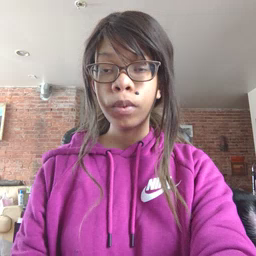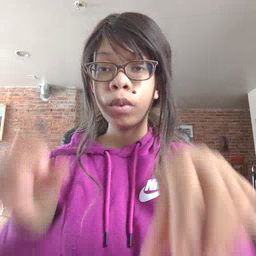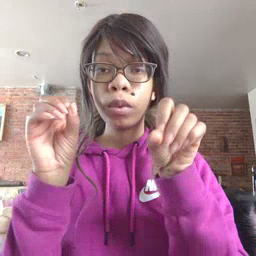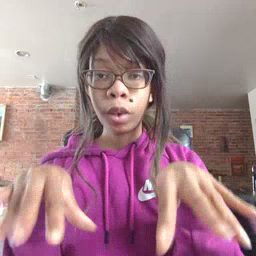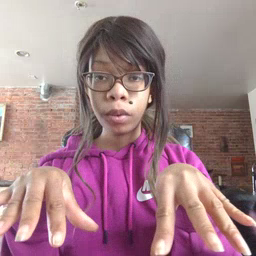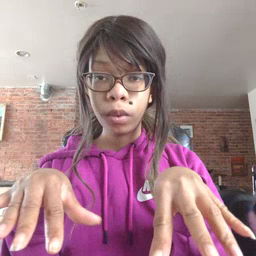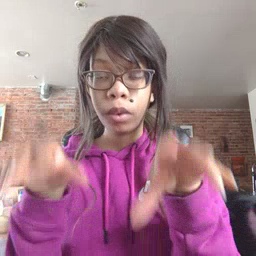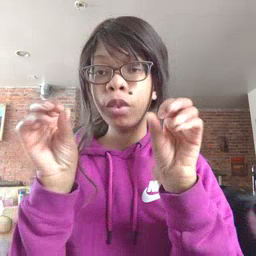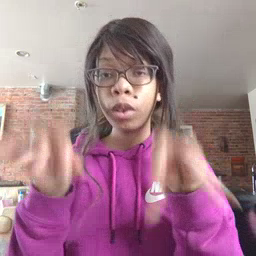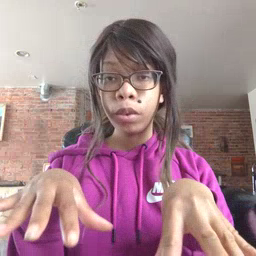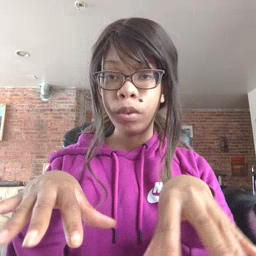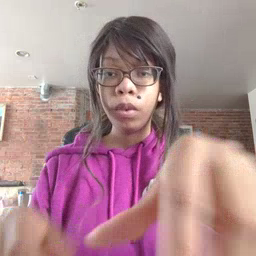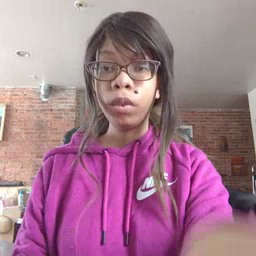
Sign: drop